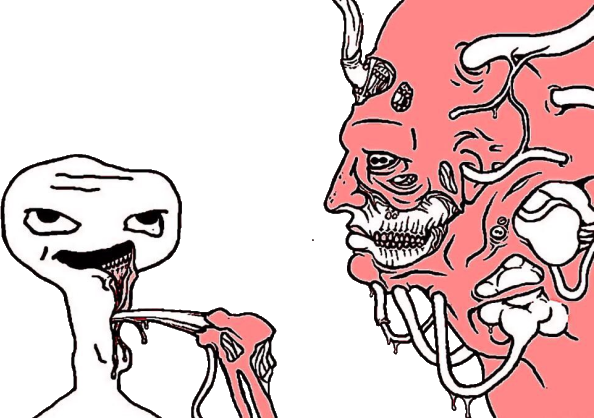
Label: 4_Yes_Chad